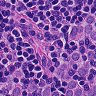
Metastatic tissue present: yes